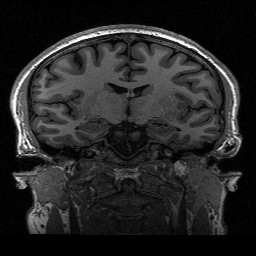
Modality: T1w
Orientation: sagittal